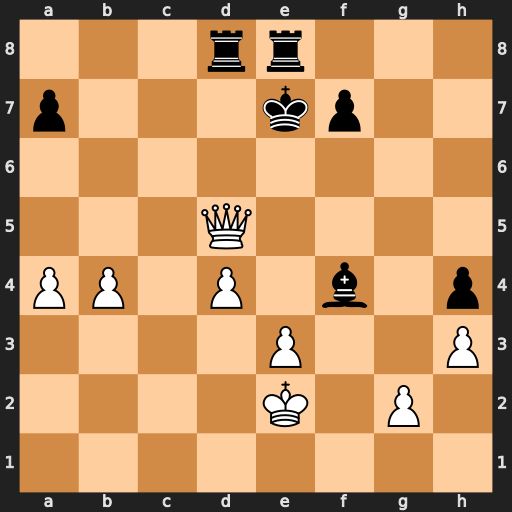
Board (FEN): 3rr3/p3kp2/8/3Q4/PP1P1b1p/4P2P/4K1P1/8
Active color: w
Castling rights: -
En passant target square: -
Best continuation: Qe4+ Kf8 Qxf4